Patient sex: F
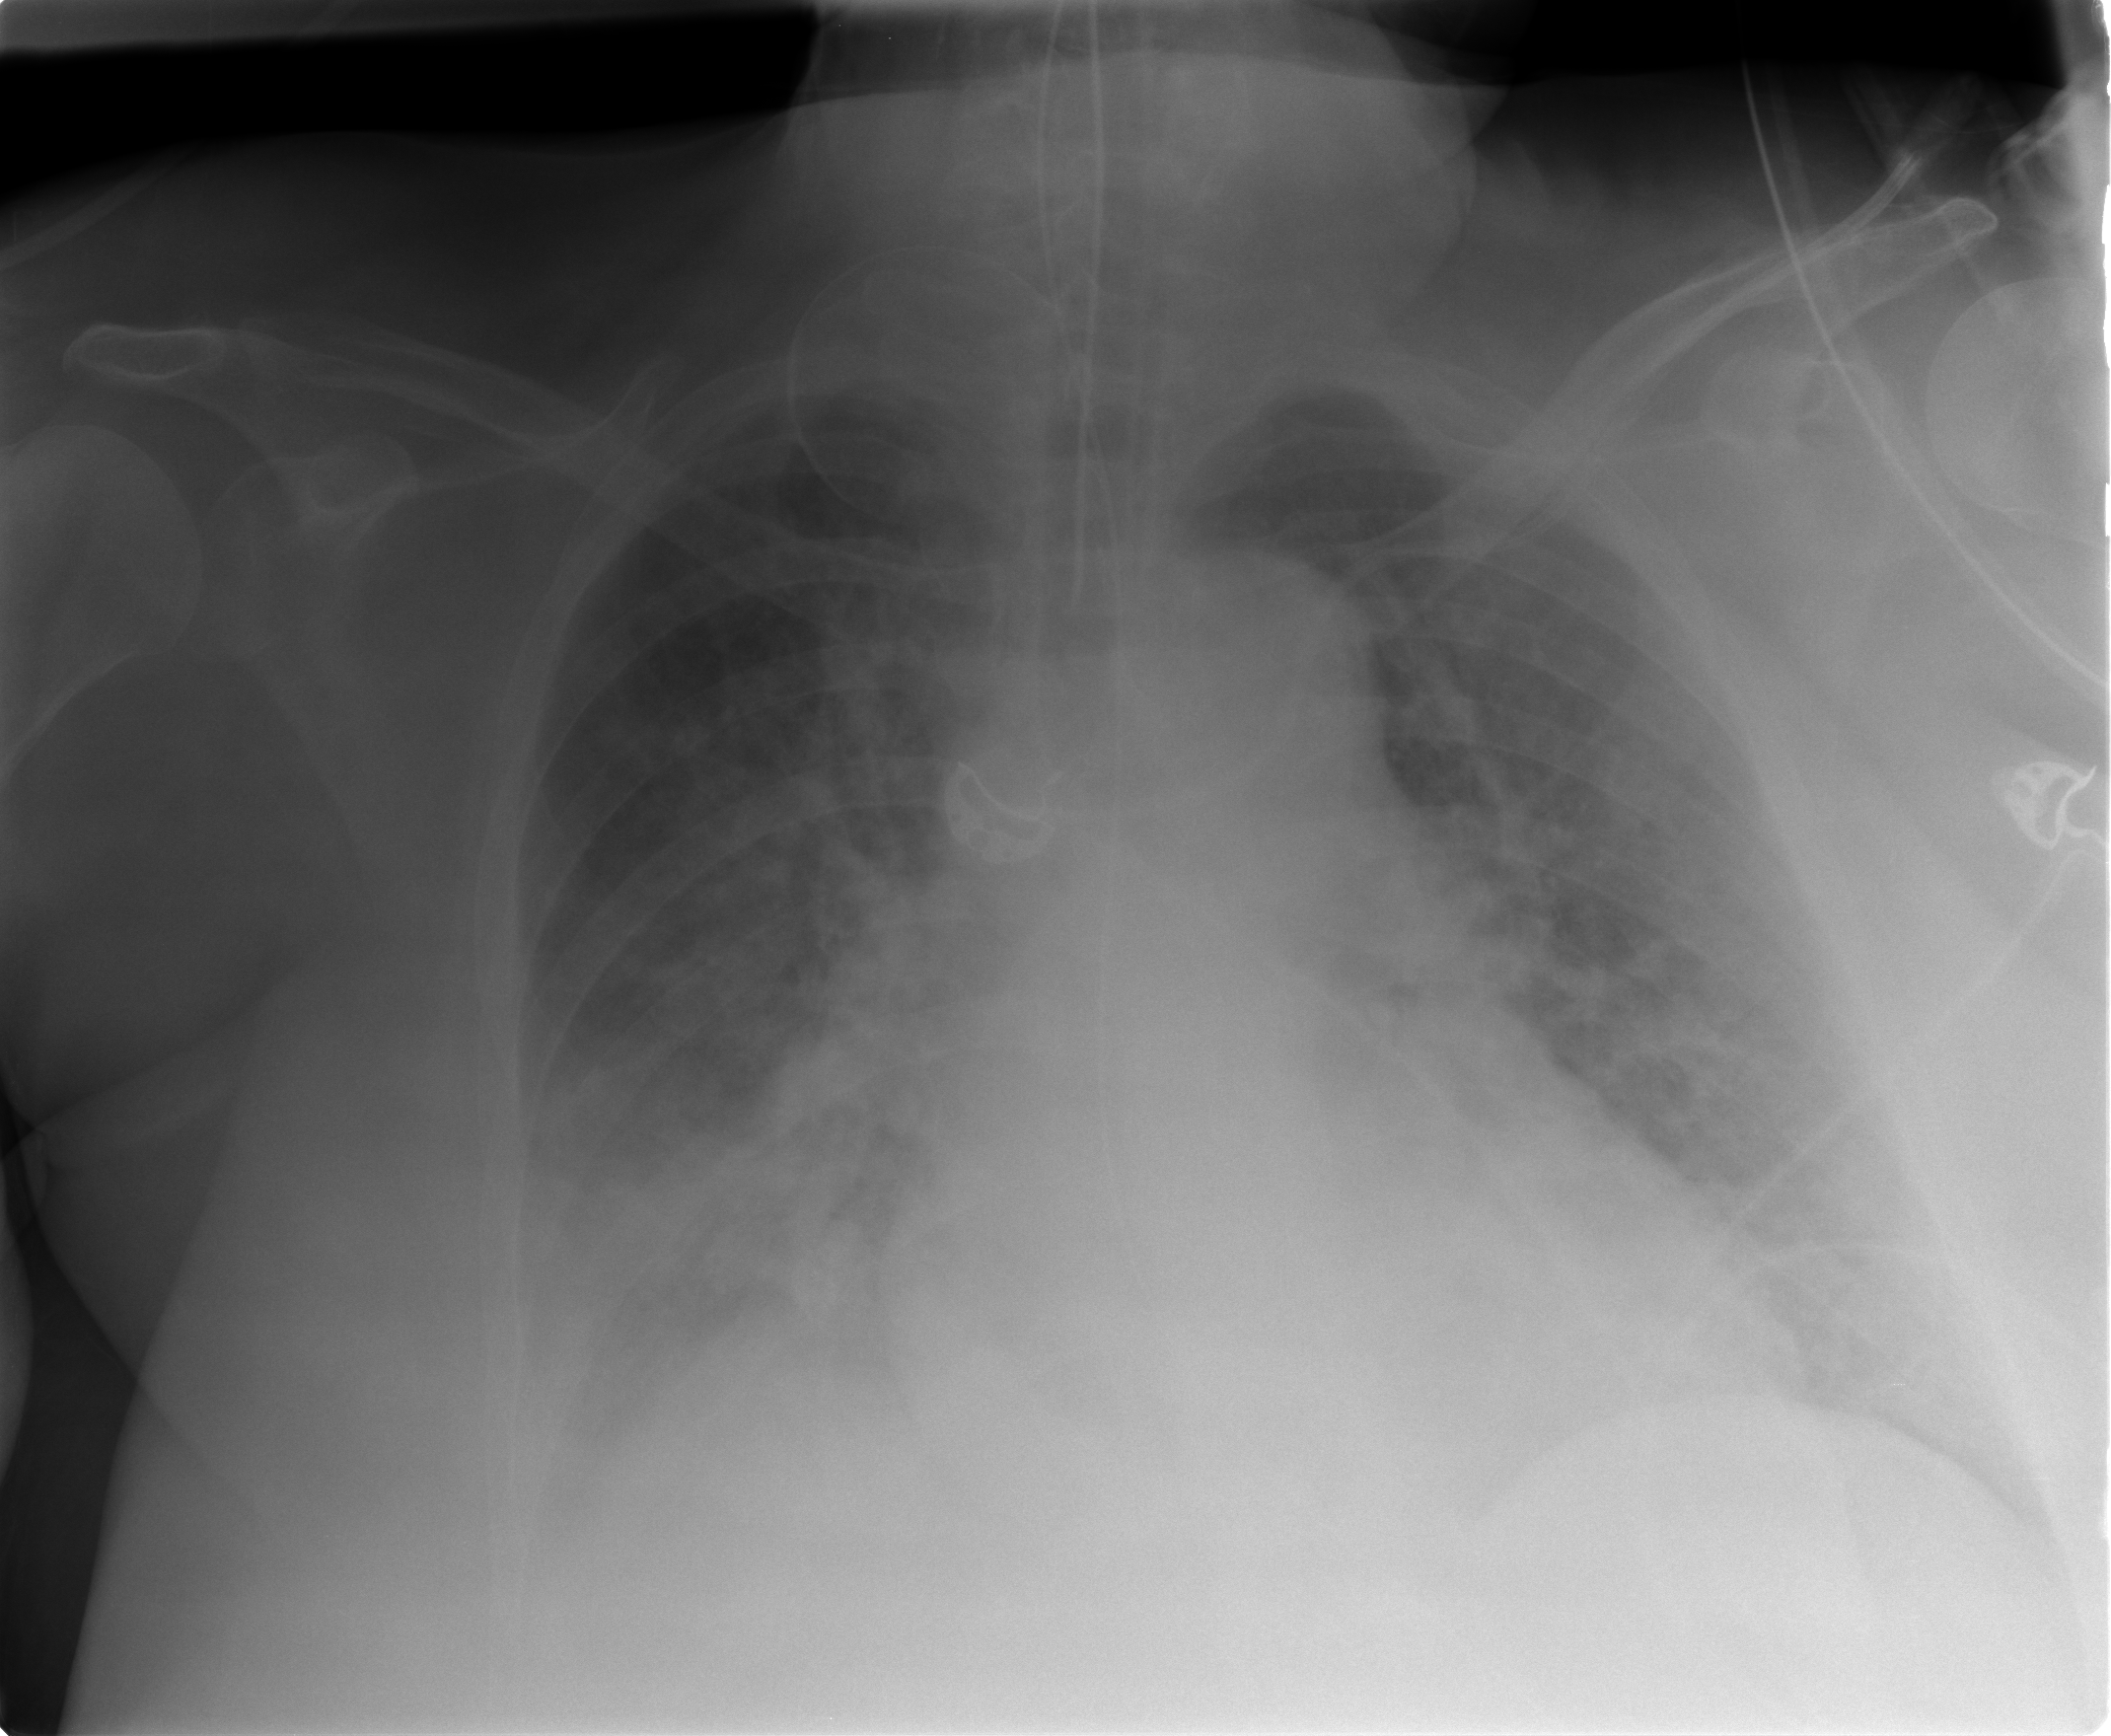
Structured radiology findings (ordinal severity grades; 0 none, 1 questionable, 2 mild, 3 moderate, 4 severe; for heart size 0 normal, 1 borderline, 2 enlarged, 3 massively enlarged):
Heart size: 2
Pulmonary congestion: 2
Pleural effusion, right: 2
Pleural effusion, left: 1
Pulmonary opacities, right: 4
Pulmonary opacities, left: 4
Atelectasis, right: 3
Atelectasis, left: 3